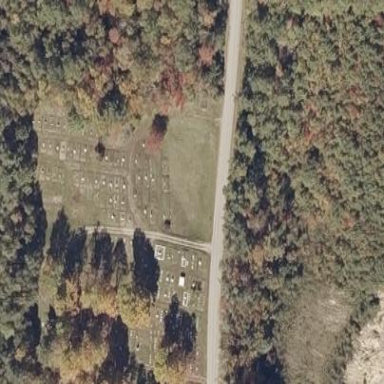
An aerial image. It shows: Cemetery.